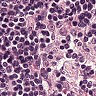
Metastatic tissue present: no